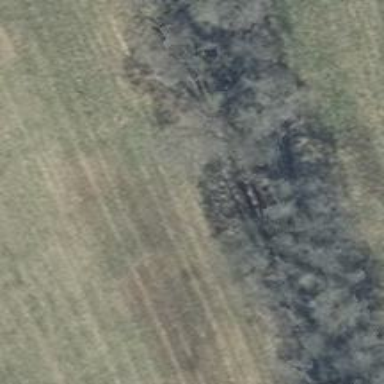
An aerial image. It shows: Row of deciduous broadleaved trees.